Question: I have this device physical characteristics:
- - - -
- - - -

I want to set 'MinHeight' and 'MinWidth', that should be the actual height and width of the screen of this device.
What's the corect 'MinHeight' and 'MinWidth'? I don't know how to calculate it
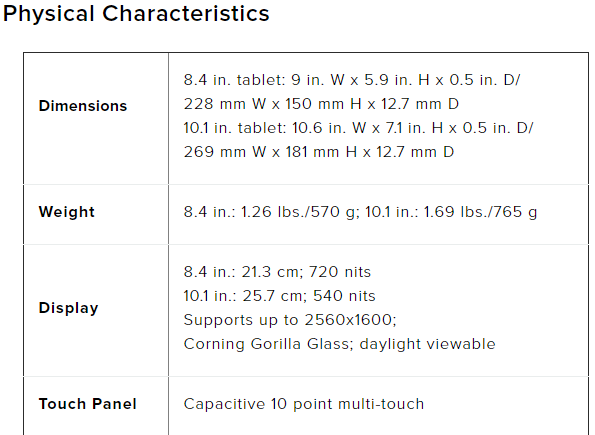
Answer: To determine the WPF width and height of the display requires knowledge of the DPI of the display. One thing is the actual DPI and another is the DPI that WPF believes the display has.
Taking the 8.4 tablet as an example:
| Unit | Width | Height |
| ---- | ----- | ------ |
| mm | 228 | 150 |
| inch | ~8.98 | ~5.91 |
| pixels | 2560 | 1600 |
| DPI | ~285 | ~271 |
You convert mm to inch by dividing by 25.4. You get DPI by dividing the pixels with the inches.
Most likely the pixels are square so the horizontal and vertical DPI are the same. Probably the height in mm is greater than the actual display which means that it includes a bezel. And so the same is probably true for the width.
So a guess is that the "logical" DPI of the display is 288. This happens to be three times 96 and WPF units are 1/96 inch.
If this is true you have to divide the actual pixels (2560 and 1600) by 3 to determine the WPF units to use:
'''
MinWidth = 2560/3;
MinHeight = 1600/3;
'''
However, as you can see there is some guessing involved in this. What if WPF sees the display as having 96 DPI and not 288 DPI? Then you should not divide by 3 but instead by 1 which is the same as not dividing. The best way to figure this out is to actually use WPF with the display.